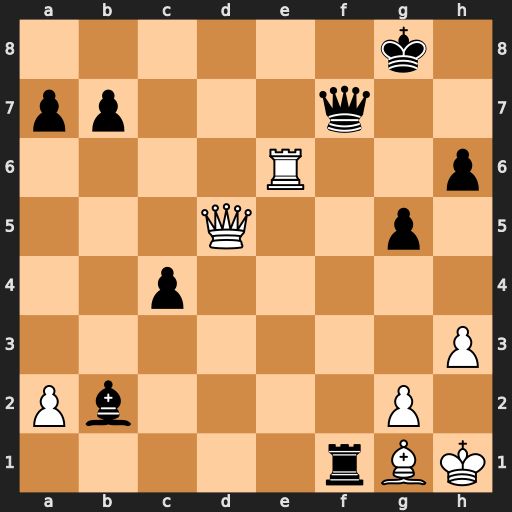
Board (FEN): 6k1/pp3q2/4R2p/3Q2p1/2p5/7P/Pb4P1/5rBK
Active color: w
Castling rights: -
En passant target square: -
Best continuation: Qd8+ Kg7 Re7